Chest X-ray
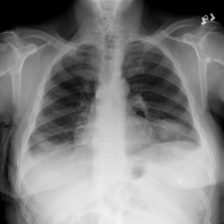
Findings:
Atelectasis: negative
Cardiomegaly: negative
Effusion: positive
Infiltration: negative
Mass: positive
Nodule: negative
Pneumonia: negative
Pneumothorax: negative
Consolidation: negative
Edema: negative
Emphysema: positive
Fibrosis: negative
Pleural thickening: negative
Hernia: negative